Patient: sex M, age 49
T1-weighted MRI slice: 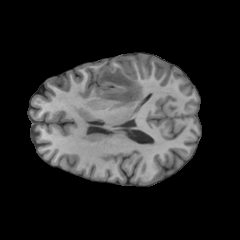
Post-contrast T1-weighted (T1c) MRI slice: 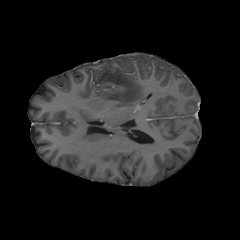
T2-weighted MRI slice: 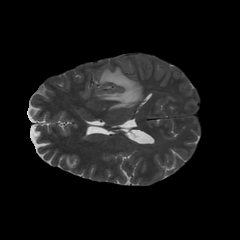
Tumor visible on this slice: yes
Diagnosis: Glioblastoma, IDH-wildtype
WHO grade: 4